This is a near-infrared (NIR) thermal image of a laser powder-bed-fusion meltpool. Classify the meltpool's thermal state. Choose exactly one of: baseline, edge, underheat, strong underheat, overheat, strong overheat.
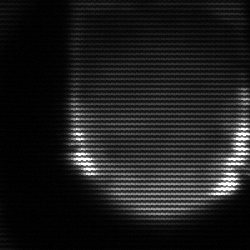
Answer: edge